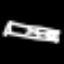
Label: bed